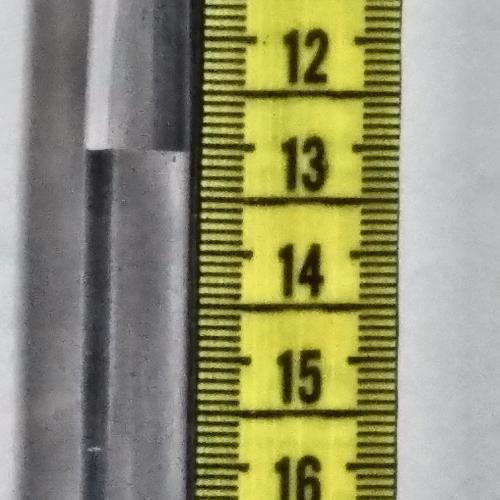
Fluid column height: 13.1 cm